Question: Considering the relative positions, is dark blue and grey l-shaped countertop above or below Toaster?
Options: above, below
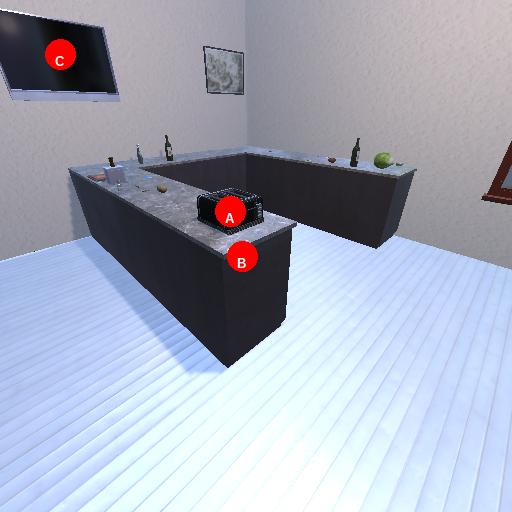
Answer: above